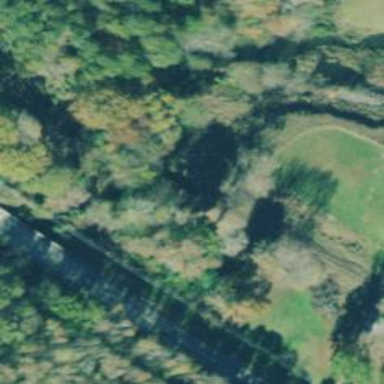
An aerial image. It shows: Disused railway bridge.